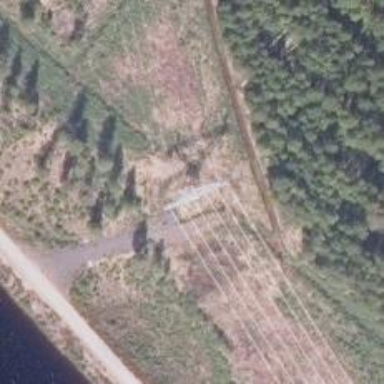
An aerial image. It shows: Power tower.